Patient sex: F
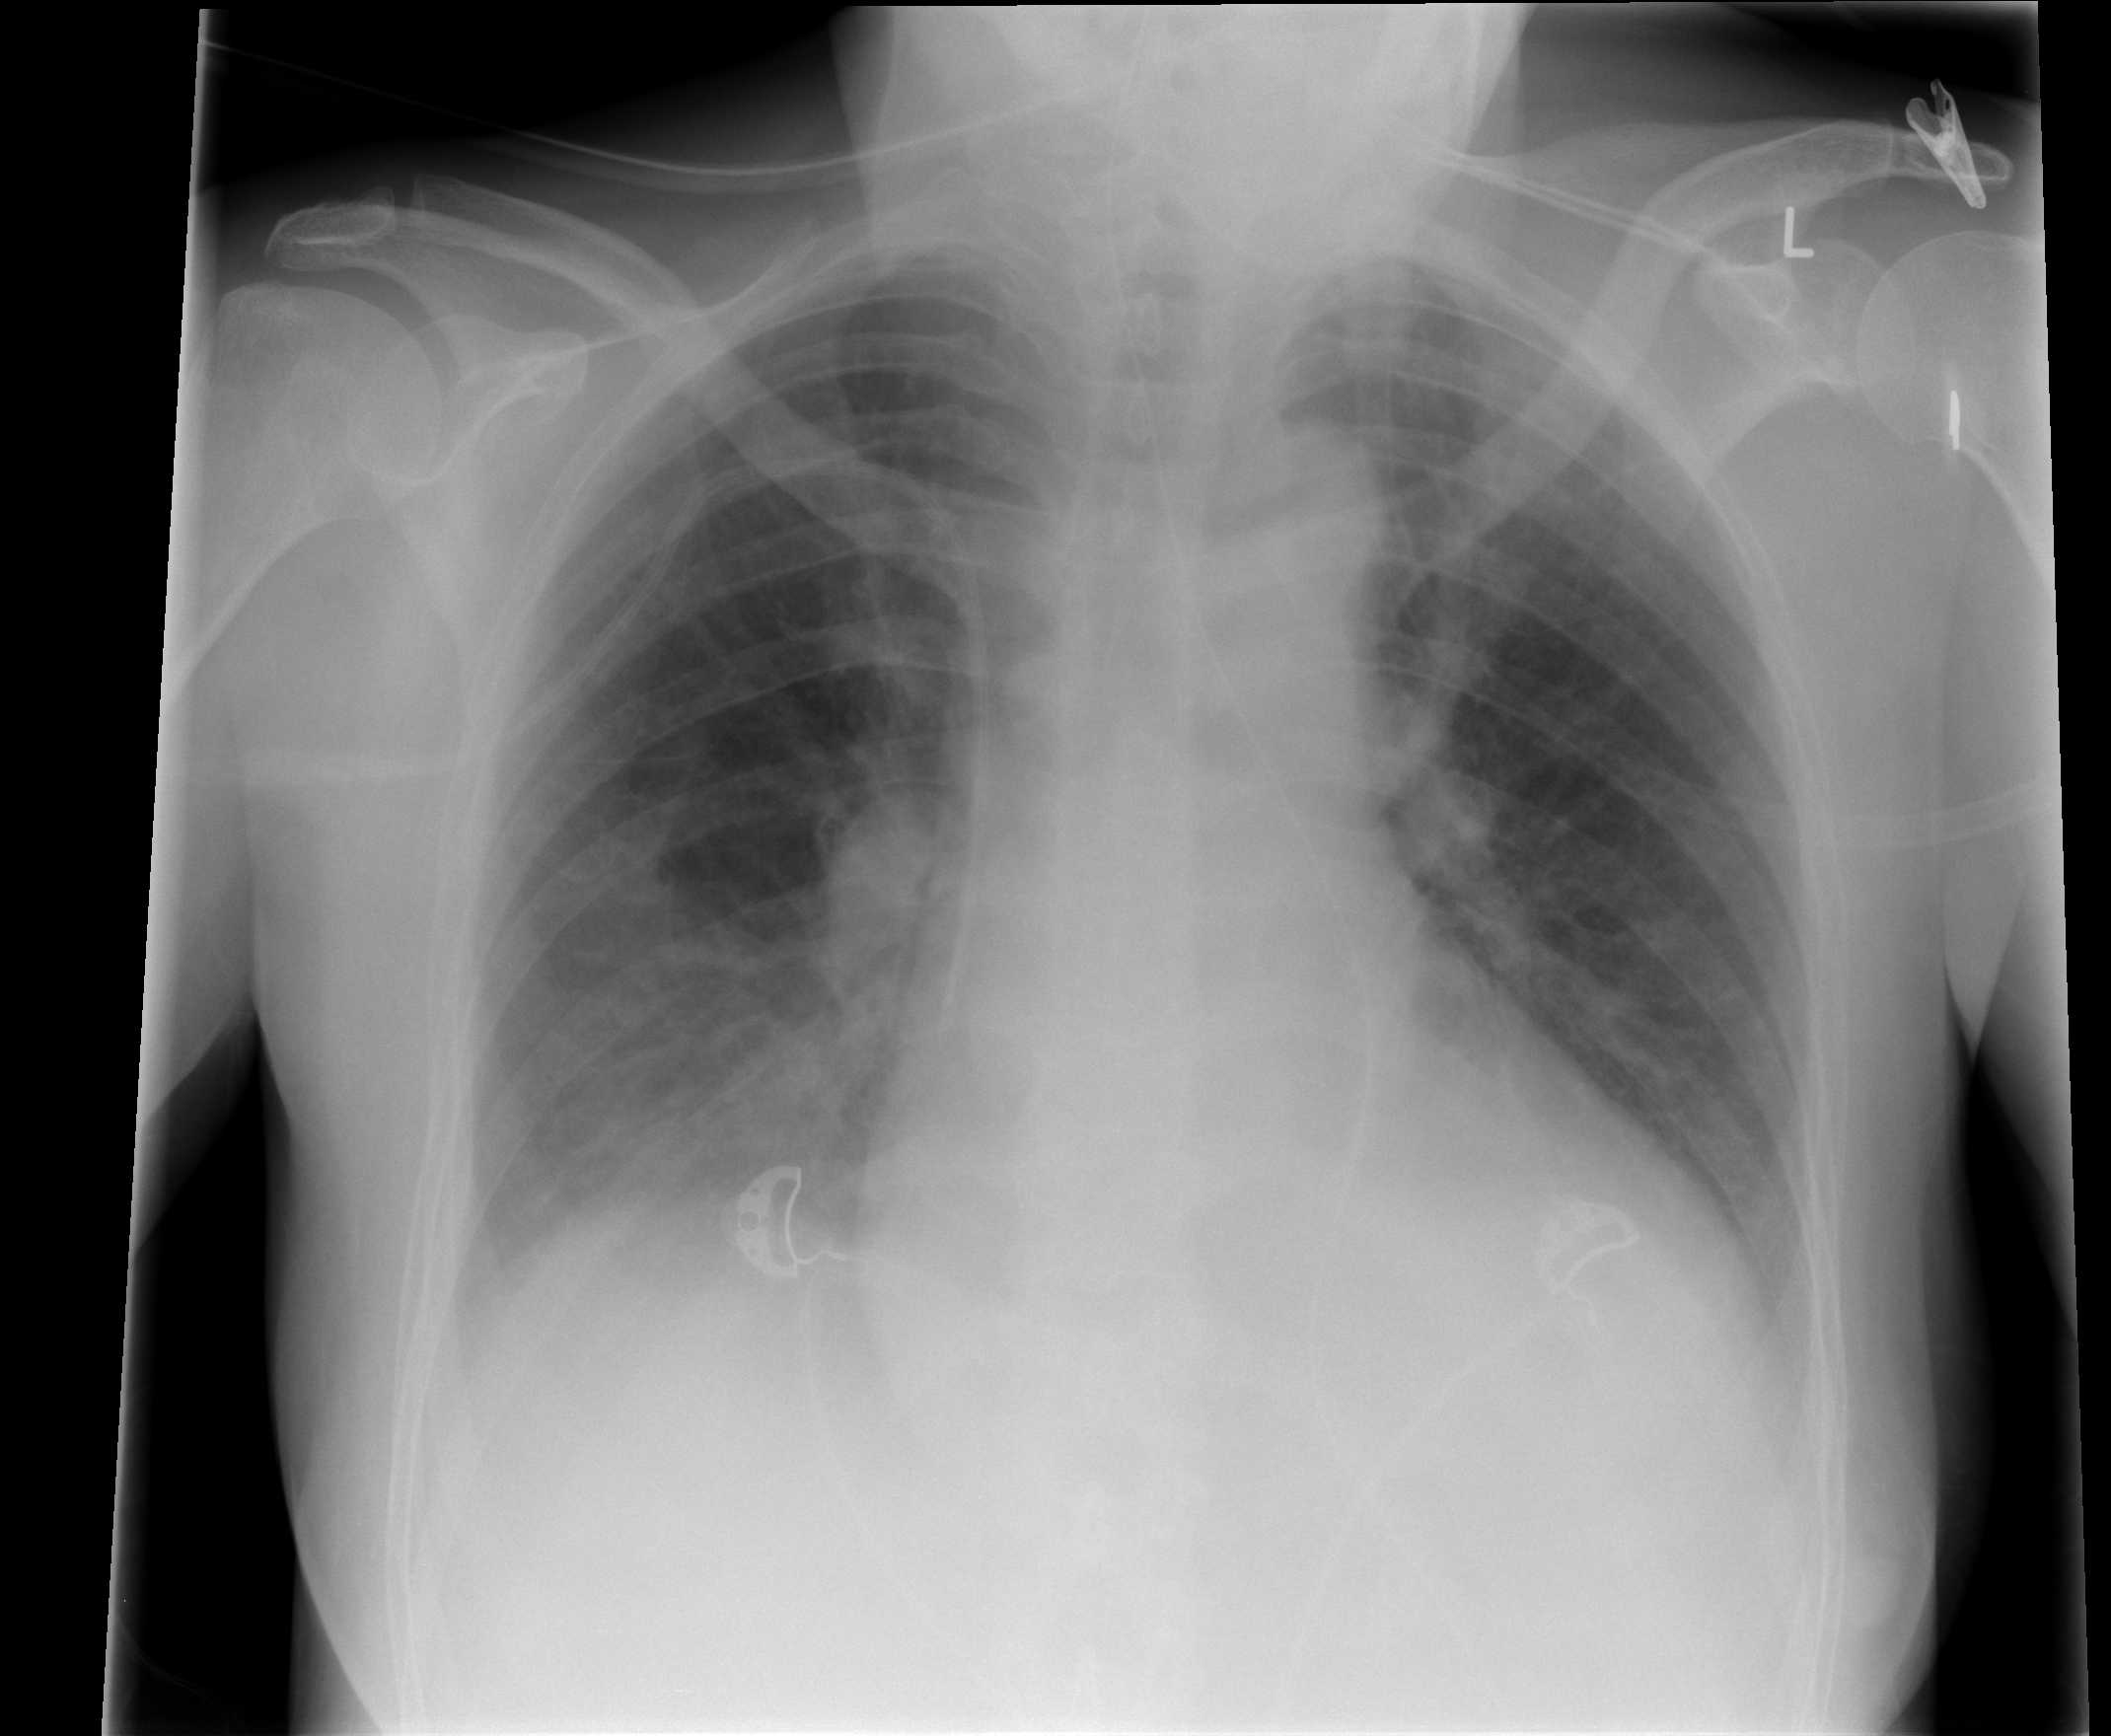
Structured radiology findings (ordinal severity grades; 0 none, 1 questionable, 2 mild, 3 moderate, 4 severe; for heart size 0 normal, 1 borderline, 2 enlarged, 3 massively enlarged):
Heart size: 2
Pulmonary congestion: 0
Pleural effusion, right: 2
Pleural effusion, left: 2
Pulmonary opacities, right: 0
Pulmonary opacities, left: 0
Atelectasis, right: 0
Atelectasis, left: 0